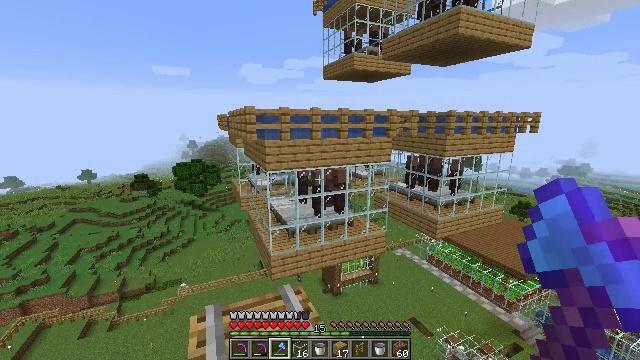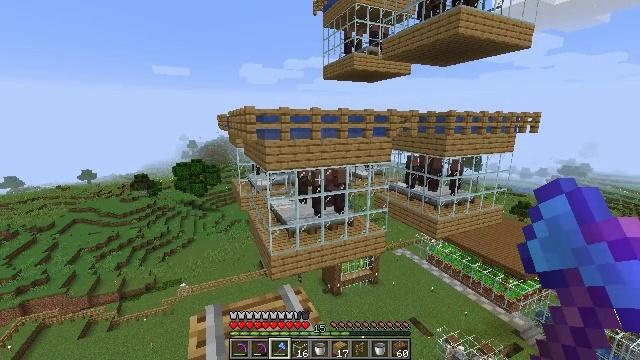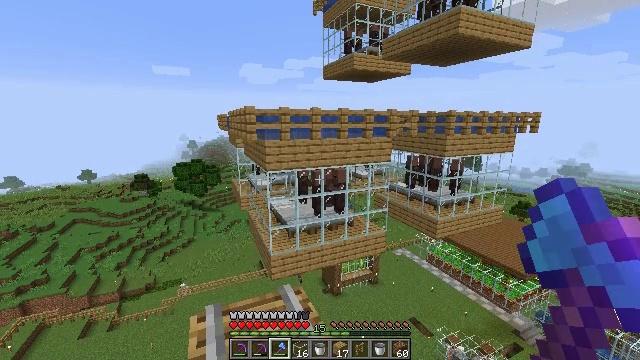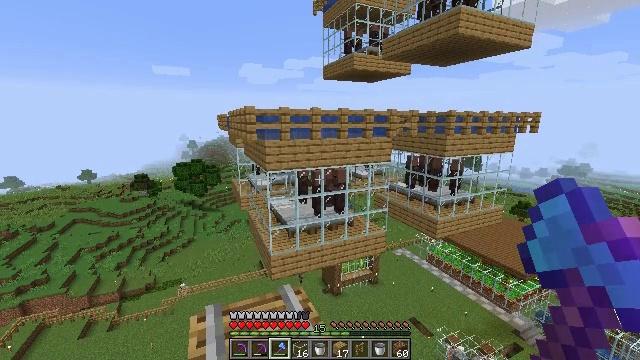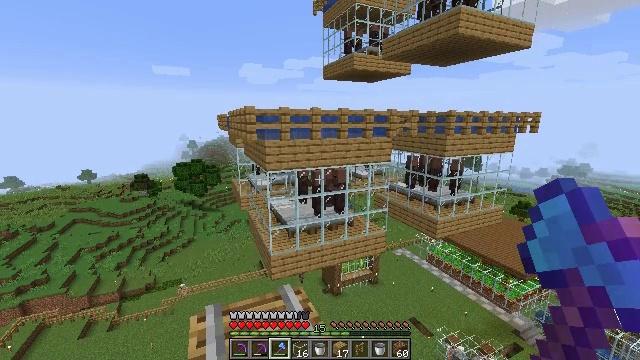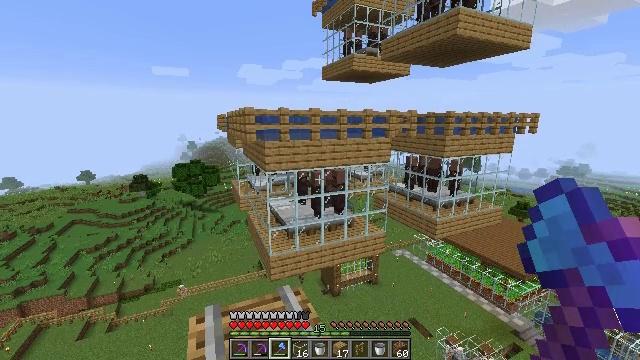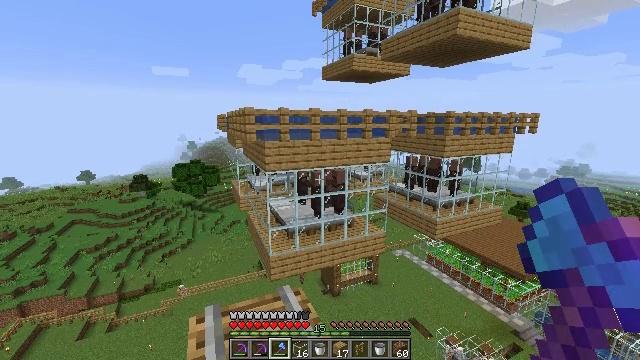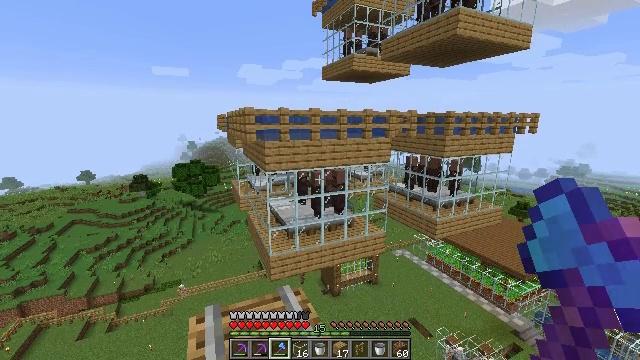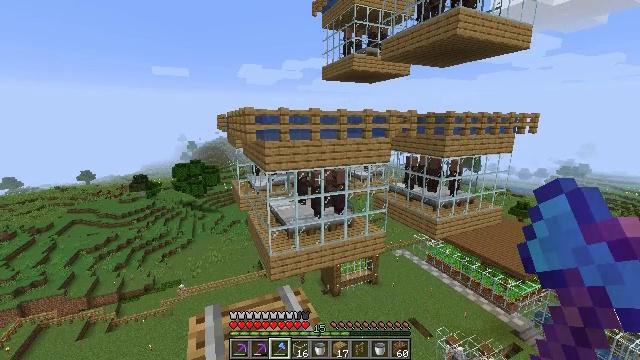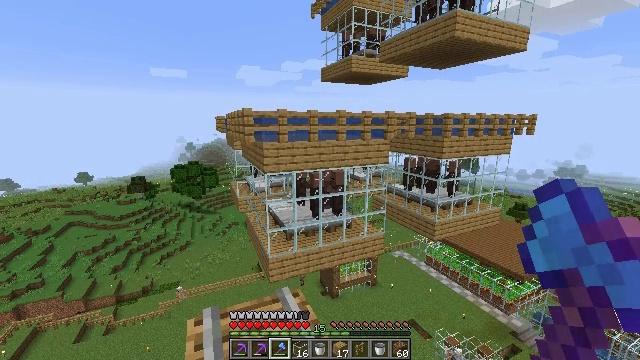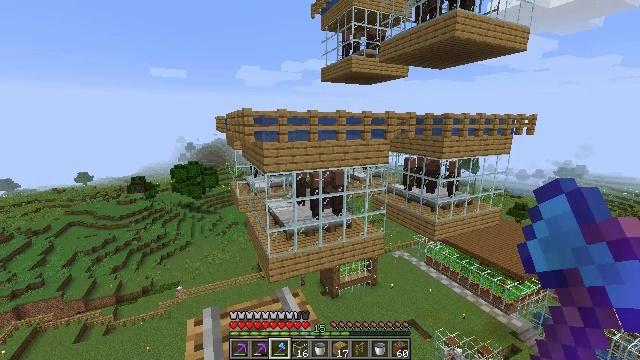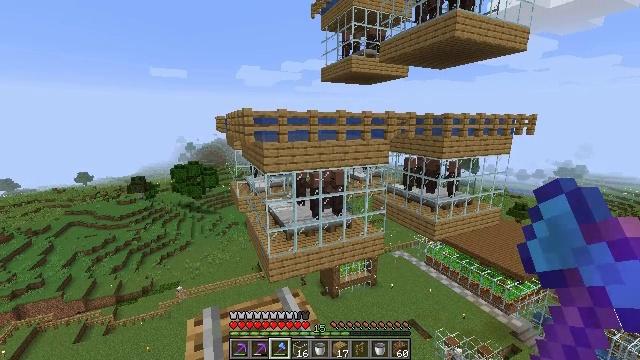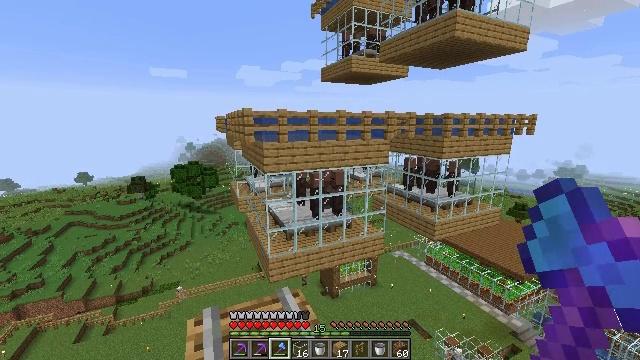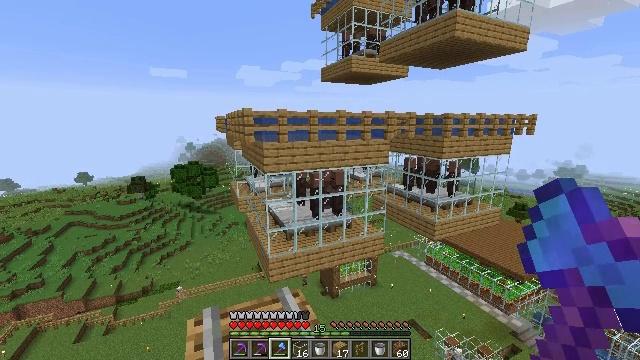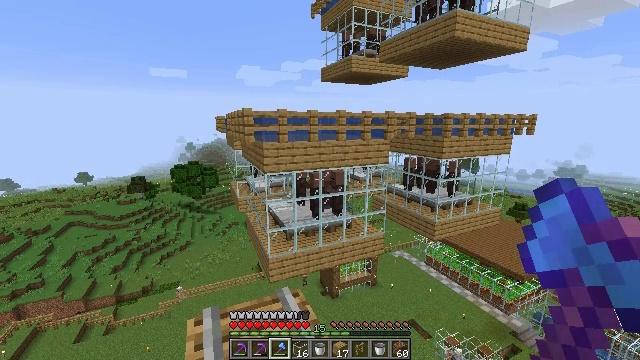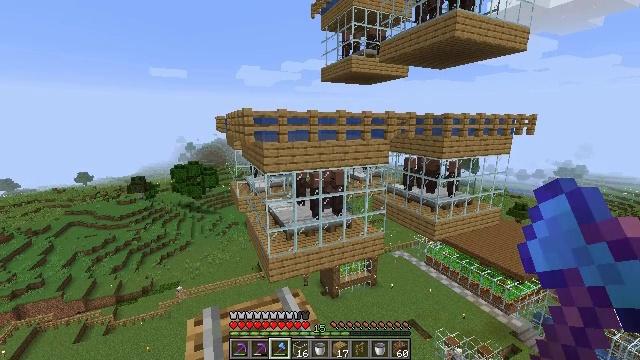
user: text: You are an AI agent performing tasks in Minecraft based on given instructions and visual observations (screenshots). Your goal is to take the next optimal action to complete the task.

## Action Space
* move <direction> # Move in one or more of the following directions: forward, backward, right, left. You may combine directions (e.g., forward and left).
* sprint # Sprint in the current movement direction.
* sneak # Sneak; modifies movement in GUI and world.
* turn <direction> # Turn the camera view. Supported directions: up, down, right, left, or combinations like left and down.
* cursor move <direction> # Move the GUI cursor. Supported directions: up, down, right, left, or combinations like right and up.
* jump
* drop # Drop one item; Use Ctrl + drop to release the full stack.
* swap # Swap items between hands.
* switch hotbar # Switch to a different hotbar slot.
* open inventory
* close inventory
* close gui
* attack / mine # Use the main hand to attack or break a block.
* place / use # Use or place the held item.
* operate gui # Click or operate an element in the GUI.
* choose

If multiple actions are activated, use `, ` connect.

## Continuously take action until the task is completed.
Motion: motion action
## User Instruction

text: Collect rails for building a railway.
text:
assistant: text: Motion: no_op
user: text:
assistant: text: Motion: no_op
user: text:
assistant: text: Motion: no_op
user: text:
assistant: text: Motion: no_op
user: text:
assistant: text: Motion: no_op
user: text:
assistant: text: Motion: no_op
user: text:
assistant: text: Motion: no_op
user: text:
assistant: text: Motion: no_op
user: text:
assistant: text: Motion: no_op
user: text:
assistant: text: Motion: no_op
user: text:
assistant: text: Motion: no_op
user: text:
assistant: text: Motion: no_op
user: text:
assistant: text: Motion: no_op
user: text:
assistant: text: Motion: no_op
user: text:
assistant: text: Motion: no_op
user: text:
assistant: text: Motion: no_op
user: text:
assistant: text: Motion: no_op
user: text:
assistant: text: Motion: no_op
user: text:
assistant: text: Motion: no_op
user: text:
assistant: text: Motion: no_op
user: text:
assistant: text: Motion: no_op
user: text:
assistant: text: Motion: no_op
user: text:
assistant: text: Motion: no_op
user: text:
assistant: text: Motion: no_op
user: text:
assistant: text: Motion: no_op
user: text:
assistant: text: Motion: no_op
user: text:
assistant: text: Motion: no_op
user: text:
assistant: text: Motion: no_op
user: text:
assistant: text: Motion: no_op
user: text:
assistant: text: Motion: no_op